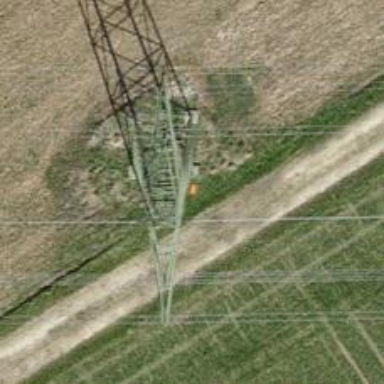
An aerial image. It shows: Aerial marker.